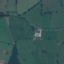
Land use / land cover class: Pasture